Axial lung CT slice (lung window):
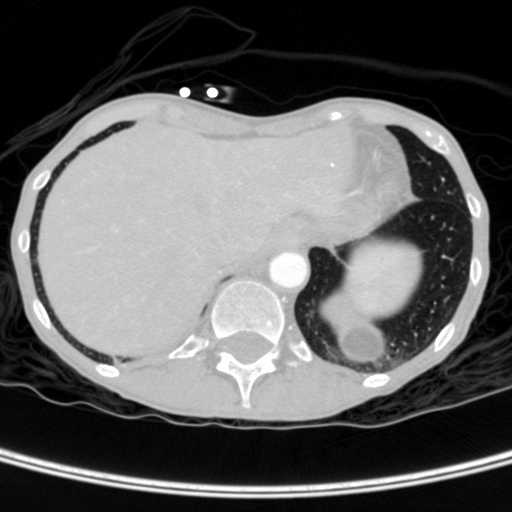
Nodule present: no